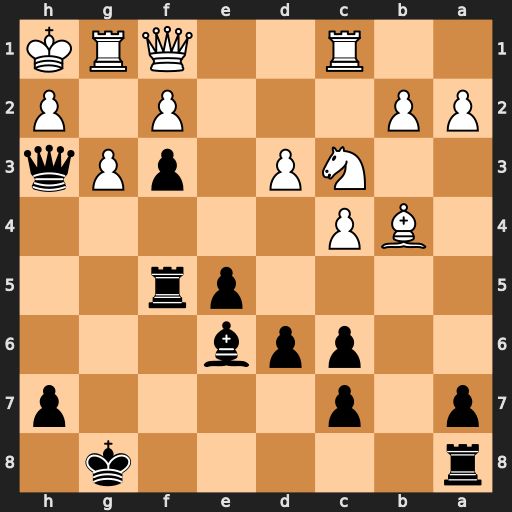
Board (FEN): r5k1/p1p4p/2ppb3/4pr2/1BP5/2NP1pPq/PP3P1P/2R2QRK
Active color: b
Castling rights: -
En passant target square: -
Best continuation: Qxh2+ Kxh2 Rh5+ Qh3 Rxh3#